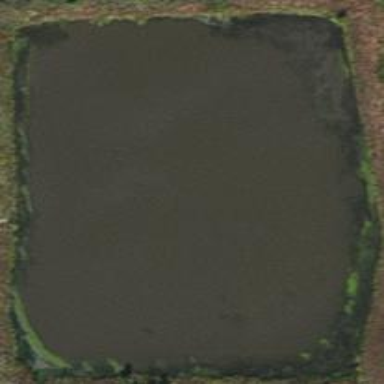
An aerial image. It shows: Peaceful pond surrounded by nature.